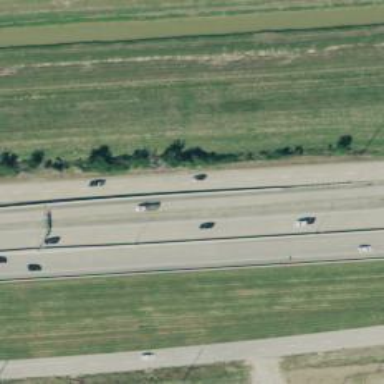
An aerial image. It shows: Motorway link.